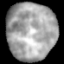
Tissue: lung
Cell type: T cells
Senescence score: 0.2176
Nuclear area (px): 2771
Mean DAPI intensity: 164.184